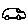
Label: car